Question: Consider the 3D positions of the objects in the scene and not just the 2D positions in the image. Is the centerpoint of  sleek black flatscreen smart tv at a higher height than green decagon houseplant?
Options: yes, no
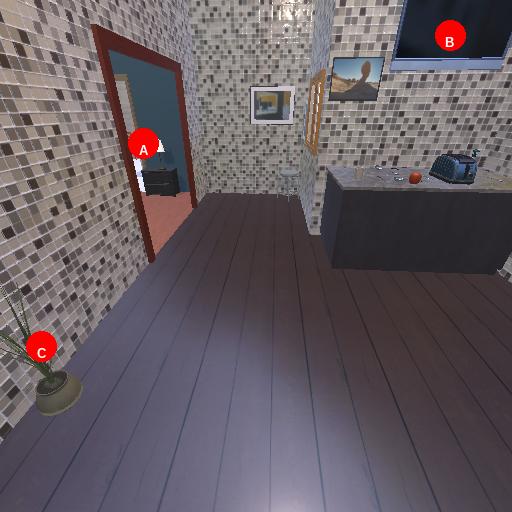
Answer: yes